Interaction volume radius: 5 \u00c5
Interaction volume height: 10 \u00c5
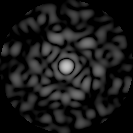
Disorder parameter: 0.8949